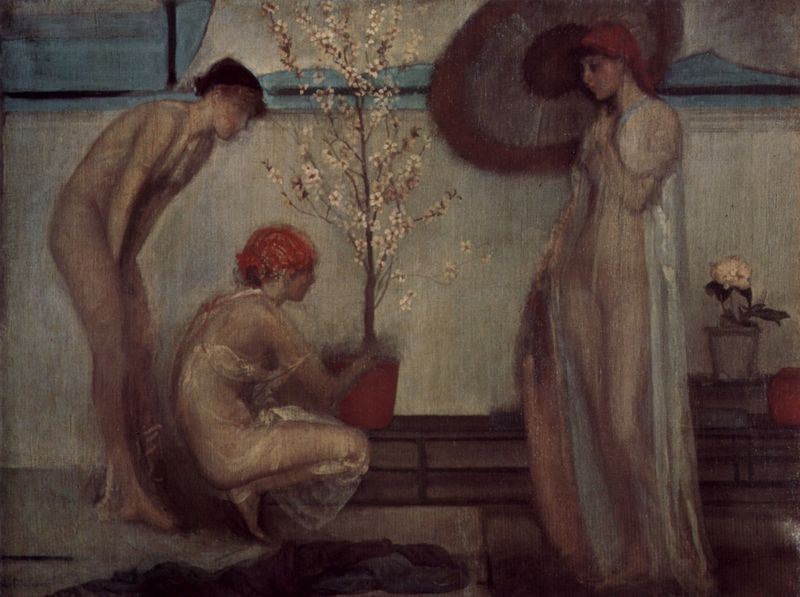
Titel: Lebensengel
Künstler: Giovanni Segantini
Standort: Mailand
Institution: Civica Galleria d'Arte Moderna
Schlagwörter: akt, baum, blau, dunkel, gruppe, mann, nackt, schatten, umhang, wasser, weiß, akte, fluss, frauen, see, blume, blumen, braun, damen, fenster, frau, grau, hell, hut, kleid, kleider, licht, orange, pastell, profil, raum, schwarz, türkis, zimmer, blüte, blüten, dame, rot, schirm, schleier, sonnenschirm, tuch, beige, haube, malerei, symbolismus, mütze, wand, falten, gesicht, kleidung, stehen, stein, innenraum, natur, strauch, wind, boden, gewand, haare, stehend, stoff, tücher, drei, pflanze, pflanzen, england, schulter, seide, zart, kreis, garten, vase, hellblau, balkon, blumentopf, bäumchen, kopfbedeckung, topf, segel, sommer, hocke, kauern, warm, mauer, ziegel, violett, linien, hof, bank, ölgemälde, luft, gardine, jugendstil, kopftuch, stuck, halbakt, kontrapost, betrachtung, frühling, blühend, bücken, munch, barfuß, hocken, jugenstil, knien, leinwand, fries, kontraste, topfpflanze, durchsichtig, kopftücher, blumenstock, menschengruppe, präraffaeliten, frühjahr, fresko, zuschauen, tontopf, kirschbaum, kirsche, lasur, drei frauen, tontöpfe, hockend, pflege, sonnensegel, terracotta, wandschirm, barfüßig, kirschblüte, hüllen, kübelpflanze, gärtnern, bäuchen, umtopfen, blühender baum, frühsommer, baumpflege, gärnterinnen, japanschirm, obstbäumchen, sonnenschirmm, fernost